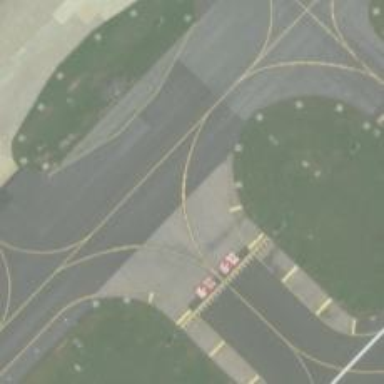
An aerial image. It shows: Image of taxiway at airport.